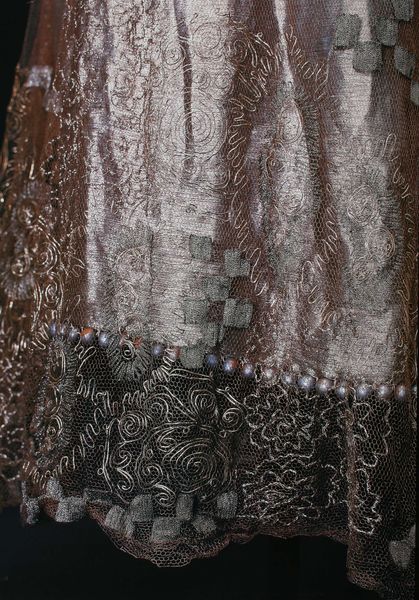
Titel: Abendkleid (Detail)
Künstler: Paul Poiret
Standort: Kyoto (Japan)
Institution: Kyoto Costume Institute
Schlagwörter: ausschnitt, blume, blumen, braun, kleid, schwarz, weiss, rose, rosen, tuch, muster, silber, spitze, bild, vorhang, bestickt, gold, stickerei, stoff, saum, borte, perle, perlen, rosa, seide, linien, gardine, glanz, floral, ornamente, verzierung, glänzen, glänzend, faden, bronze, edel, rüsche, satin, foto, fotografie, schimmer, gestickt, fäden, viereck, garn, indisch, genäht, schillern, gestockt